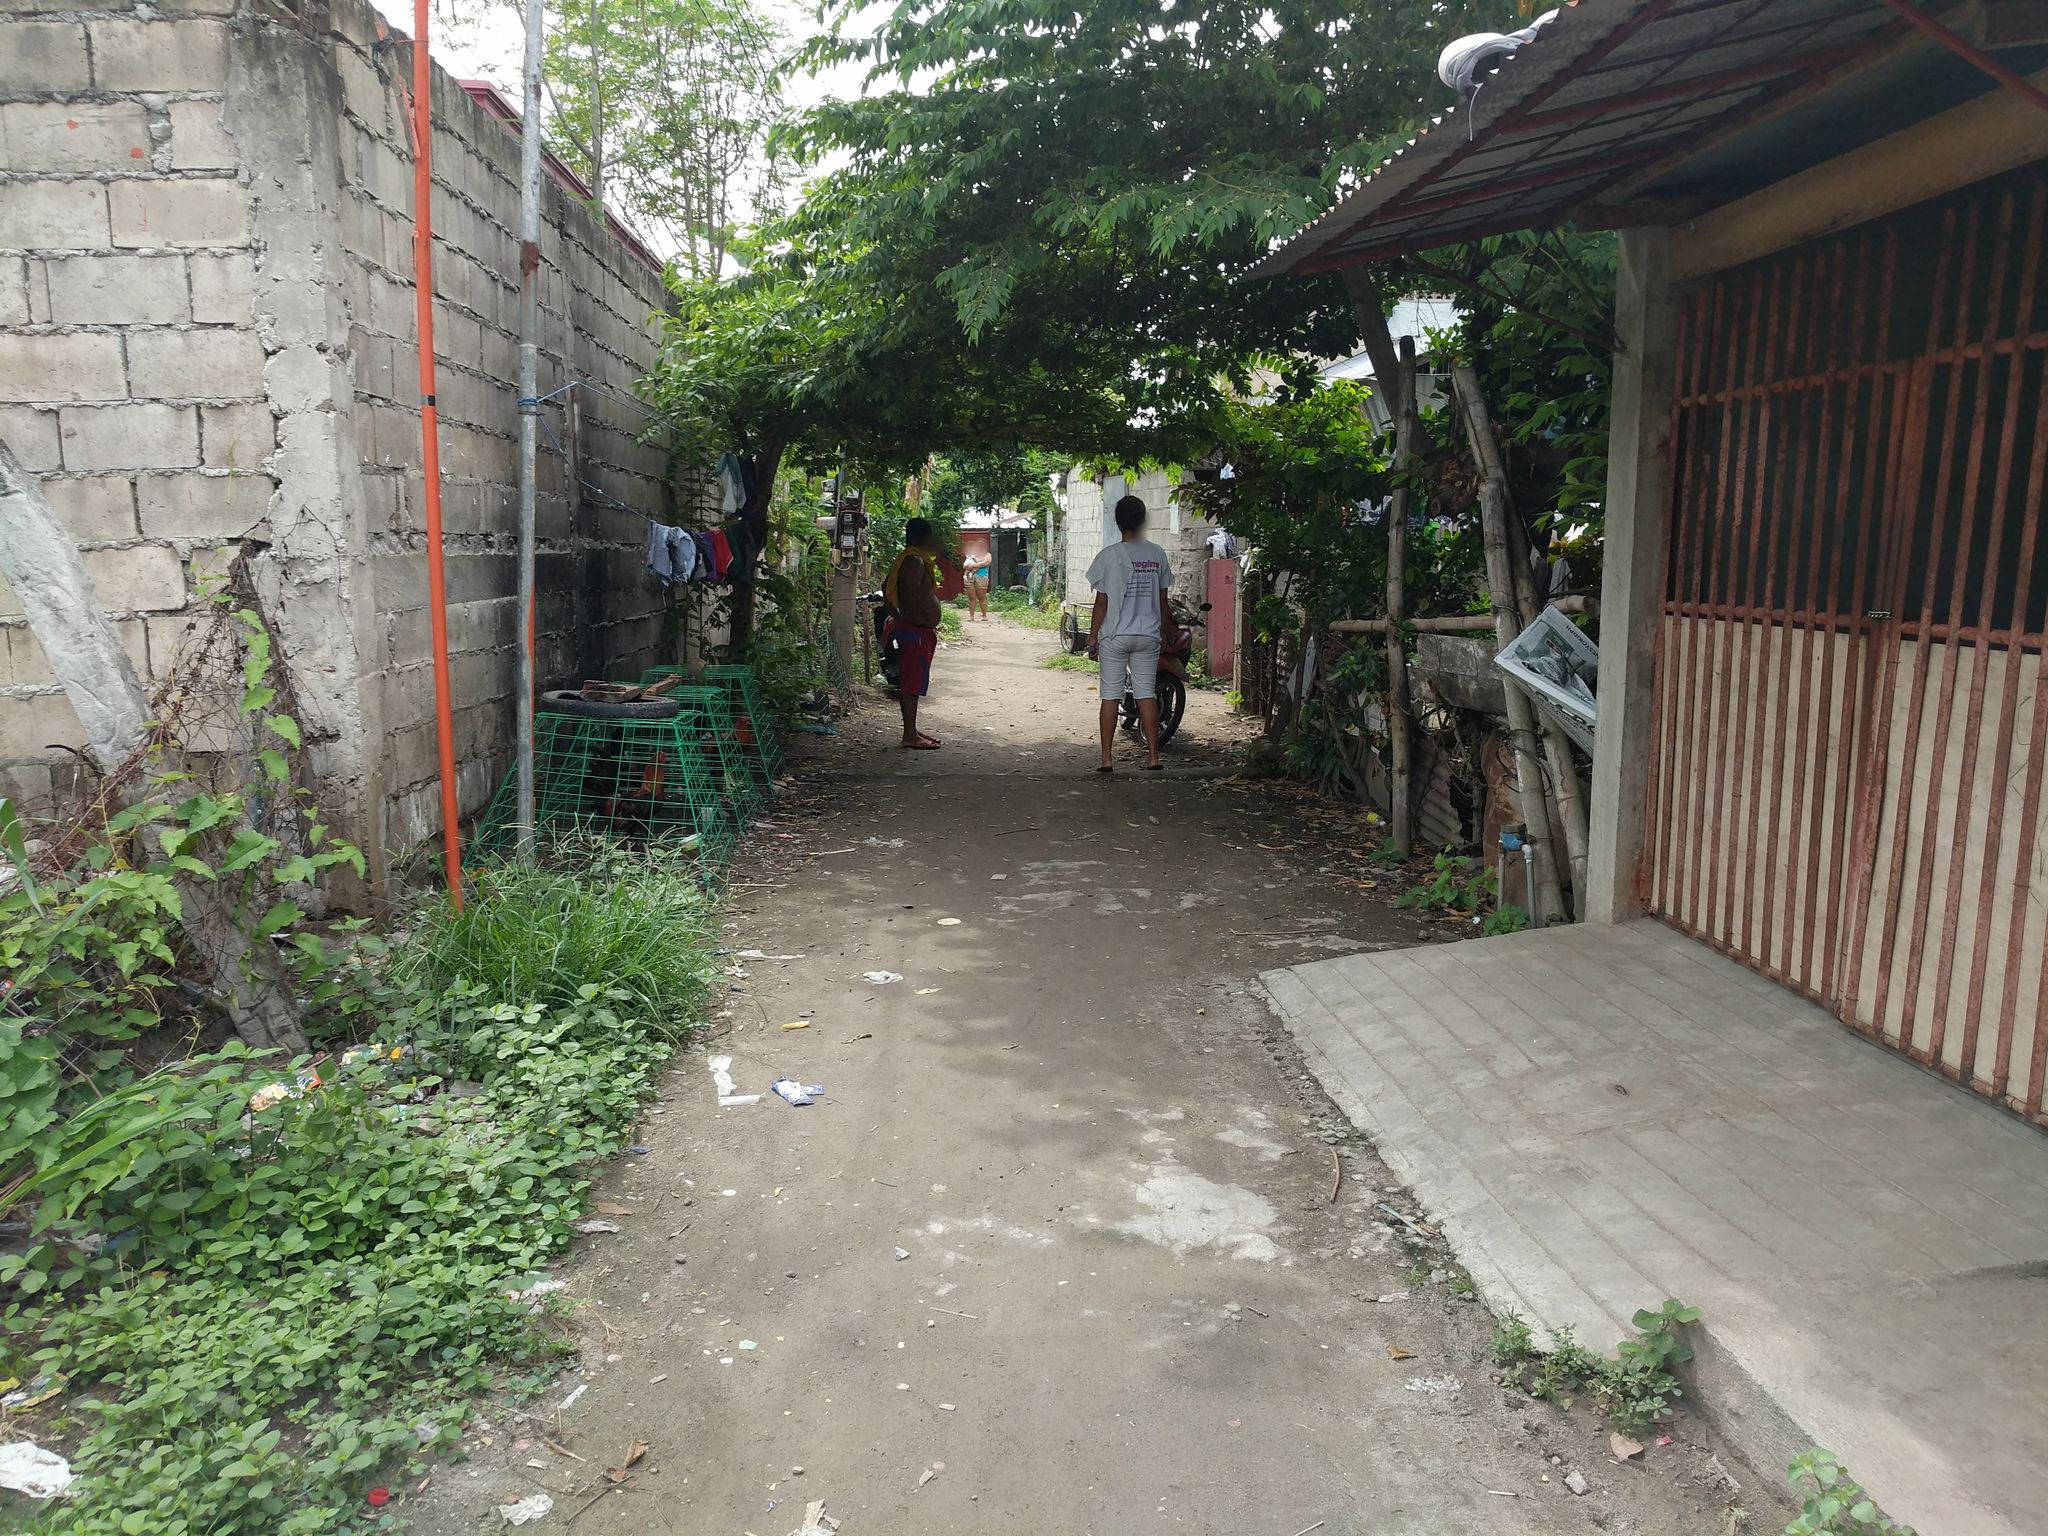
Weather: clear
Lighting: day
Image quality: good
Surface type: walking surface
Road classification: footway, residential, path
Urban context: urban centre
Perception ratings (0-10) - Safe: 5.98, Lively: 0.87, Beautiful: 3.91, Boring: 4.02, Depressing: 4.41, Wealthy: 4.51